Interaction volume radius: 5 \u00c5
Interaction volume height: 20 \u00c5
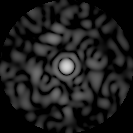
Disorder parameter: 0.8649